Question: Up:
If it's true:
> "You wan to display a very complex object, you have a very complex
result."
How I could make easier the output?
---
I wanna pretty print @_controller and what I see:
1. <%= debug @_controller %>
2.'<%= simple_format @_controller.to_yaml %>'
error: "can't dump anonymous module: #"
1. <%= @_controller.inspect %>

1. <%= raw ap(@_controller) %>
Is there are way to pretty print this object (@_controller)?
Like 'echo '<pre>';print_r($object);echo '</pre>';' in php?
Thx a lot!!!
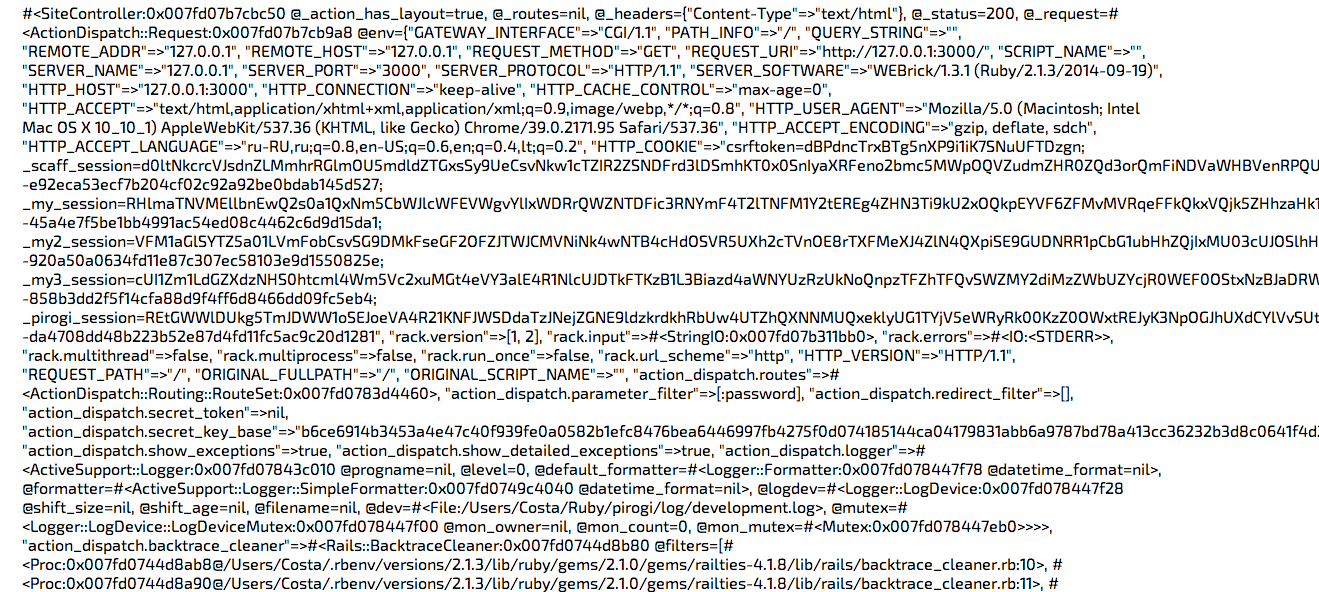
Answer: I found an answer by myself, its ok for me to print controller.methods and controller.instance_variables
Thx a lot!